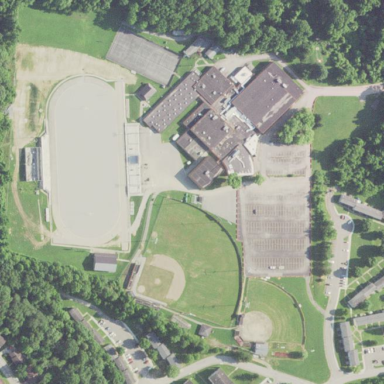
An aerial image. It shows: School.